Question: How can I create a custom property for my .Net assembly which would then be visible under the Details tab in Windows explorer?
Something to sit parallel with "File Description", "Type", "Product Version"... etc
Update: To quote my comment to Lars ... "Whilst I would have liked to do this from within Visual studio, that is certainly not my priority. Actually I hope to integrate any solution into an existing nant build process. So affecting the assemblies post compile is entirely acceptable. Have you ever heard of such a tool?"
Further Update: I'm not sure if what I'm talking about is an attribute or not, to clarify a little what I would like to creat in an entry in the following property page...

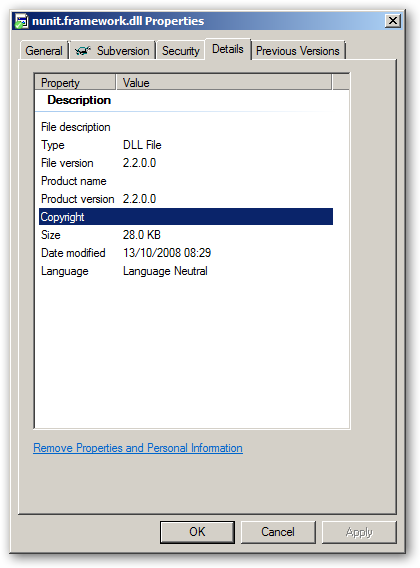
Answer: Your compiler does not support it. AssemblyFileVersionAttribute and all work because the compiler generates a win32 resource in your assembly called <URL> with that information in it. That is what windows is reading. Other attributes are just saved as metadata along with your code.
You could make a tool to change the VERSIONINFO resource after you compile.